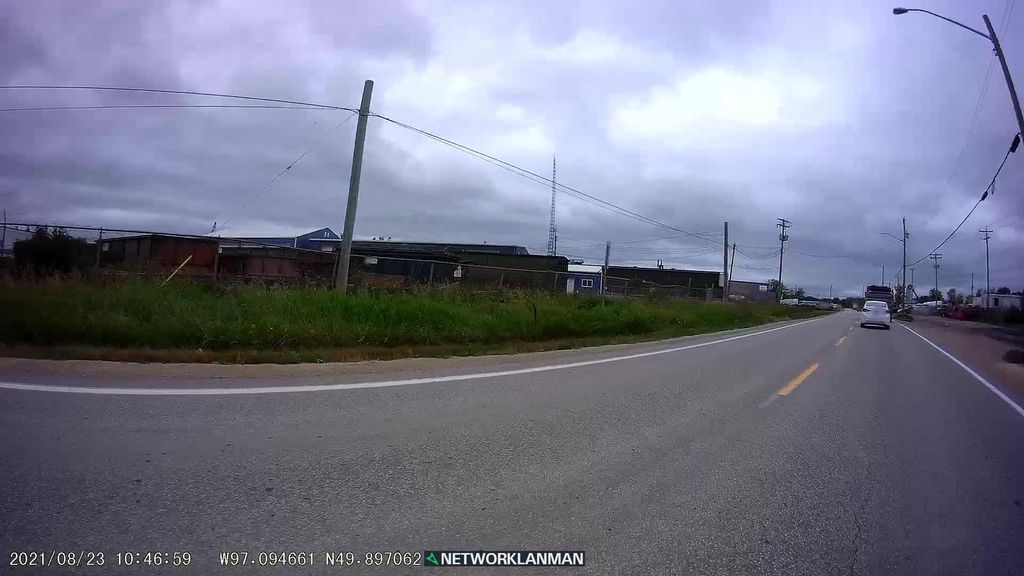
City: winnipeg